Question:
How to fix the issue? Unable to upload new app build using xcode 6 gm seed. In xcode 5 submission passes ok, because IDE explicitly asks username while submission process. Unable to figure out how to set username for xcode 6 for submission process.
The problem is that I have two different AppleIDs for iTunes Connect and Developer Portal, and Xcode 6 probably assumes that I want to use my Developer Portal account for iTunes Connect.
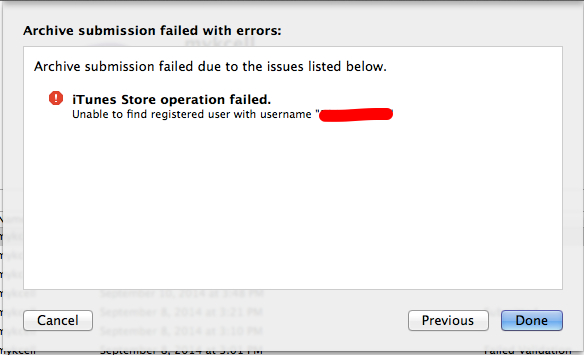
Answer: You can use Application loader to submit the Application. Here is the process given below.
1.) Click on Product > Build For-> profiling. Once your build successful you can find the .app file.
2.) Click on Organizer from Windows option. Click on Derived Data Arrow and you will Navigate your project build folder.
3.) Click on That folder Inside that you will get the Build Folder > Product > Release Zip .app file and then
4.) Click on XCODE > Open Developer Tool > Application loader and then Click on Submit package. After few minute your build will be submitted.
Hope it will help you.